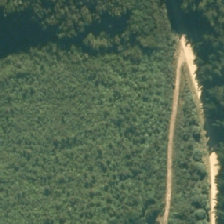
Land cover: broadleaved_indigenous_hardwood